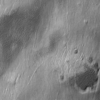
Label: not_dusty